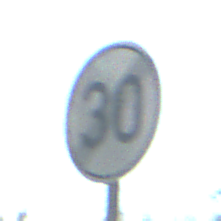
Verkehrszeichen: EndeGeschwindigkeit30
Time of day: MorningAfternoon
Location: Outdoor (Nature)
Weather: PartlyCloudy
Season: NotSpecified
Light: Natural